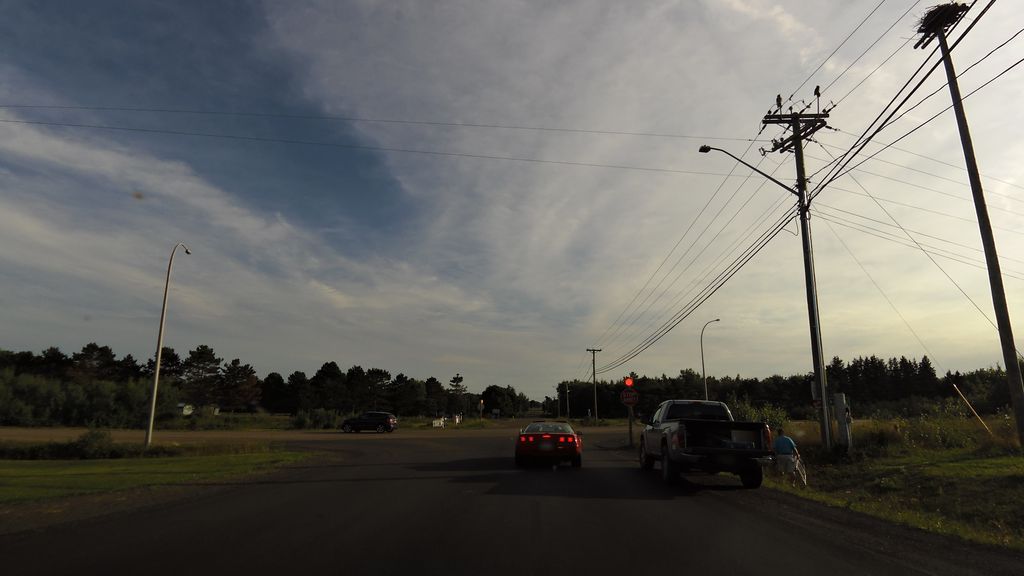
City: charlottetown